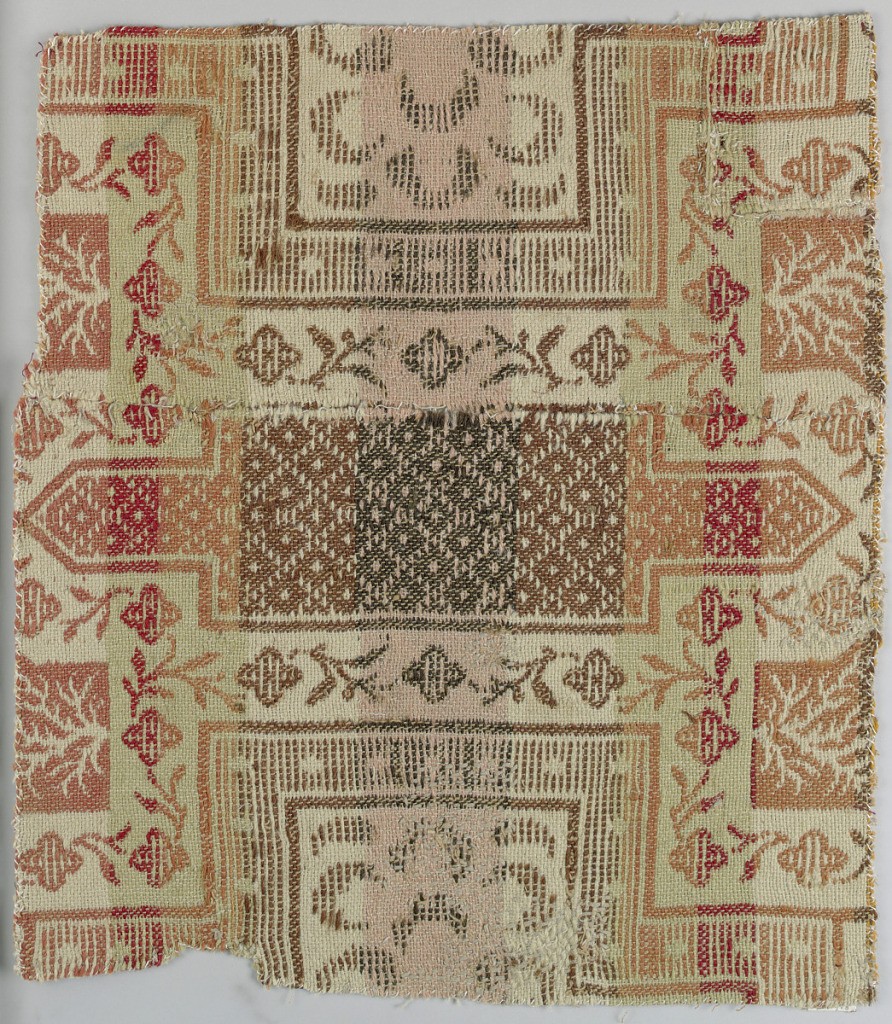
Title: Coverlet fragment
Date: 19th century
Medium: wool, linen Technique: jacquard woven doublecloth
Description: Geometrical framework with floral ornaments in spaces separating these elements. Light brown ground with pale pink and pale yellow vertical bands; pattern in deeper colors of red, orange, brown, and dark brown.